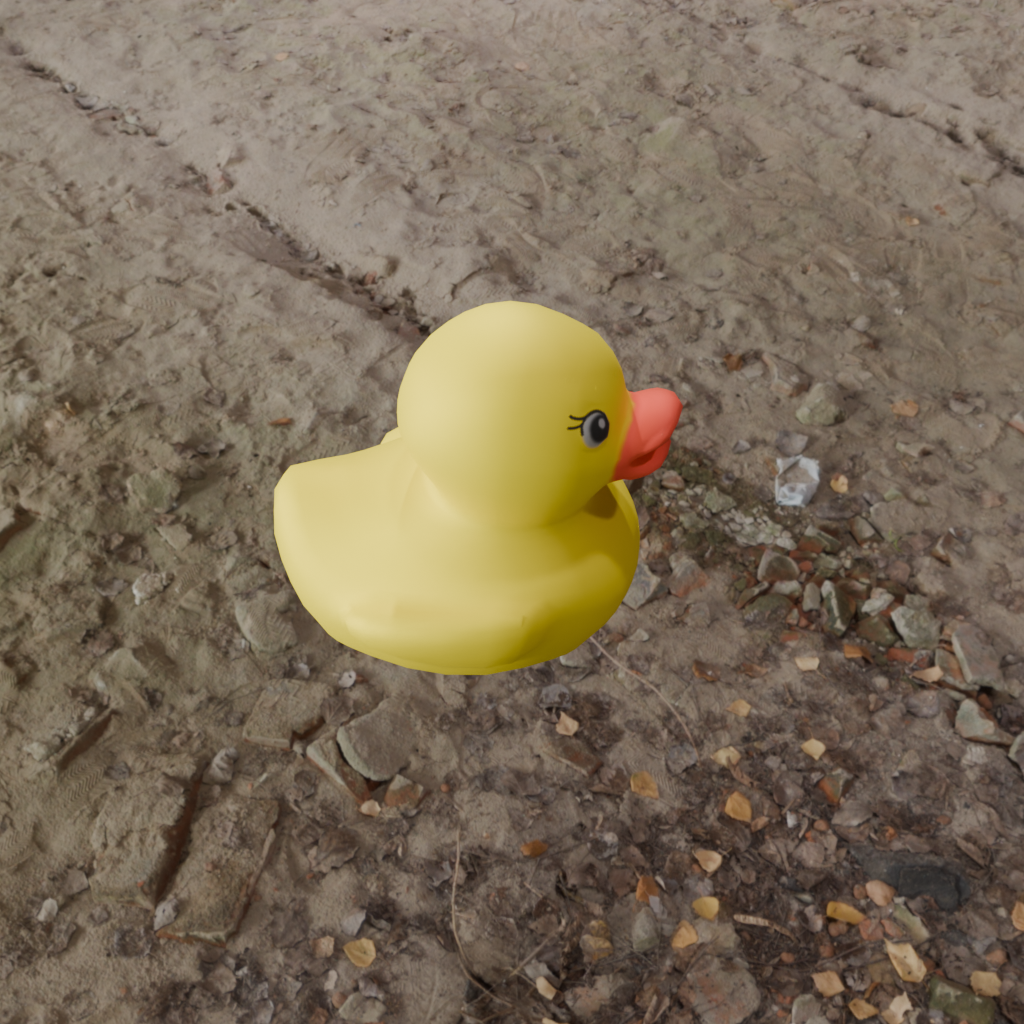
an image of a yellow rubber duck seen from <right> in an interior of an abandoned industrial building.